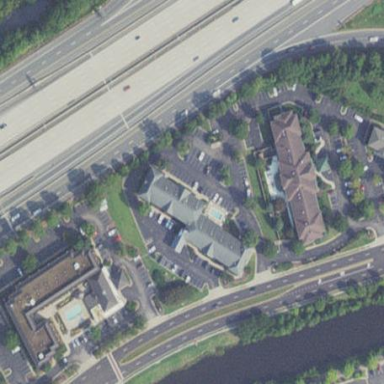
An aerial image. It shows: Hotel building.